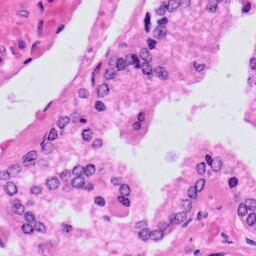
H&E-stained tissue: Prostate